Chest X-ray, PA view. Patient: 51 years old, sex F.
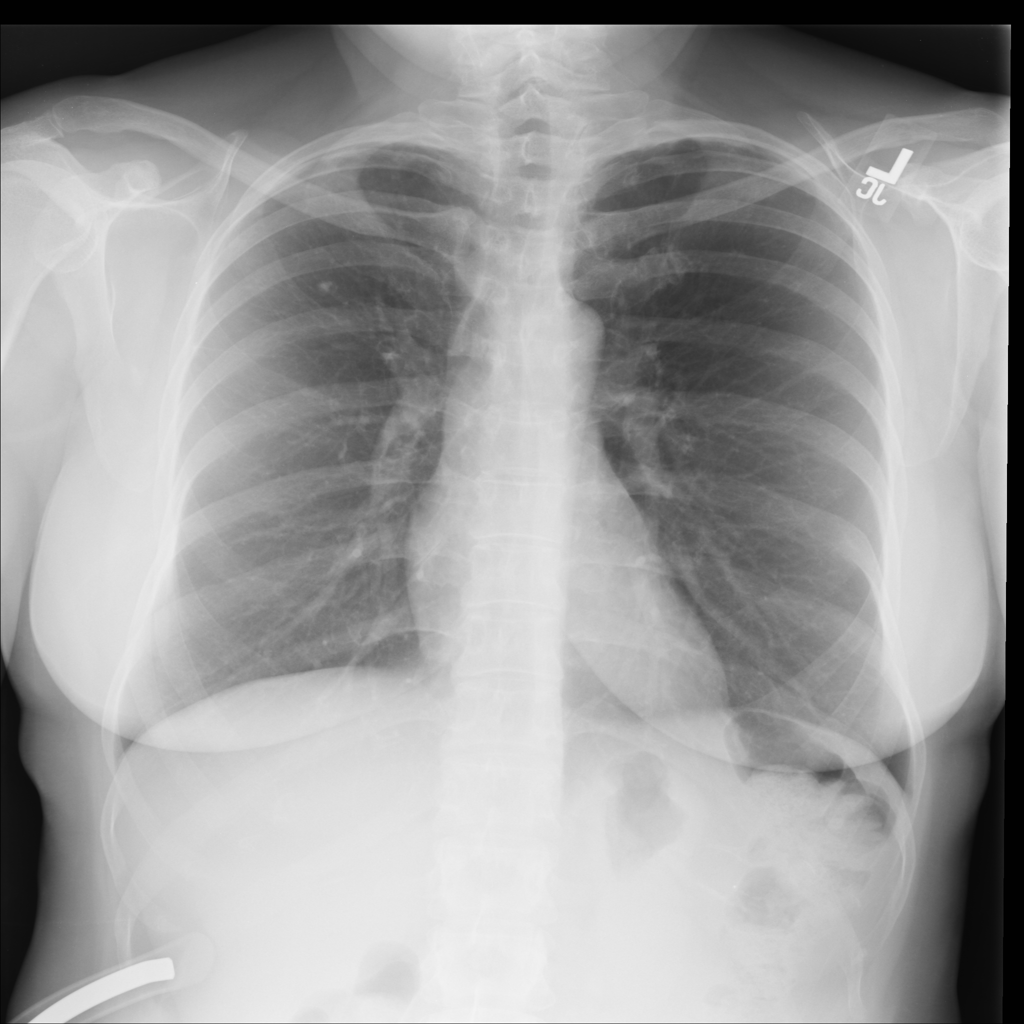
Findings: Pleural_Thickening